Question: I'm trying to create a customised shape with CSS but I can't quite create what I want to achieve. The shape will be representing the selected item on the main navigation which is shown here:
As you can see I have styled the element '<a class="selected">' with the CSS property 'border-radius: 40px 40px 40px 40px;' that displays a shape that has a similar appearance to a pill.
However what i am trying to achieve is a shape that has straight top and bottom edges but has rounded left and right sides as shown in the image below: Are there any CSS properties I can apply to achieve this?

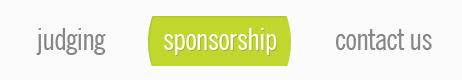
Answer: Take a look at the following css:
'''
div{
border-radius: 10px / 100%;
}
'''
This hardly known slash notation enables you to use elliptical border radii as you can see in the images of the <URL>.
With the slash notation you can define the vertical and horizontal border-radius like this:
'''
border-radius: [up to 4 horizontal values] / [up to four vertical values];
'''
This means you can define ellipses with different radii for each corner separately (following the normal rules of defining multiple values):
'''
/* horizontal values | vertical values */
/* | top-left | | top-left */
border-radius: 5px 6px 7px 8px / 10px 11px 12px 13px;
/* bottom-right | | bottom-right | */
'''
If you distort the ellipse strongly enough, you can achieve the effect needed for your case.
'''
div{
background:#bada55;
color:white;
font-size:30px;
font-family:arial, sans-serif;
padding:10px 20px;
display:inline-block;
margin:10px;
border-radius: 10px / 90%;
text-shadow:1px 1px 1px #792;
box-shadow:inset 1px 1px 1px rgba(70,90,10,.3);
}
'''
'''
<div>sponsorship</div>
'''
<URL>